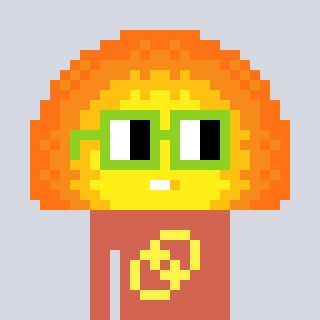
a pixel art character with square light green glasses, a sunset-shaped head and a peachy-colored body on a cool background